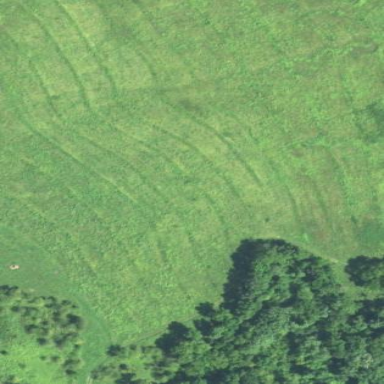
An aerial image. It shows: Beautiful meadow.